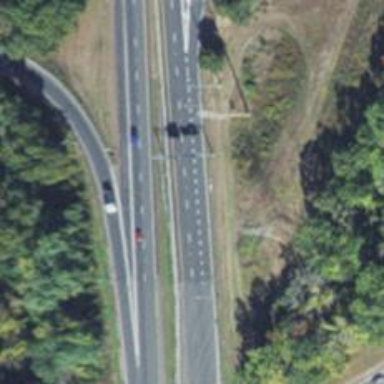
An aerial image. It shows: Motorway junction.